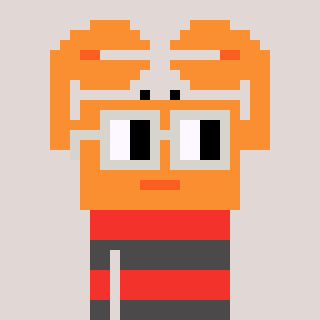
a pixel art character with square light gray glasses, a crab-shaped head and a grayscale-colored body on a warm background